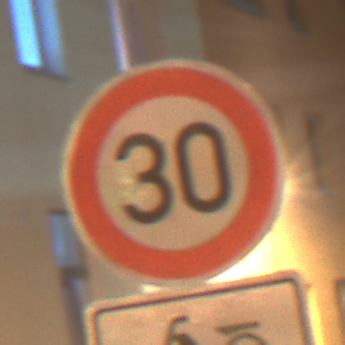
Verkehrszeichen: Geschwindigkeit30
Zusatzzeichen unten: HinweisDurchSinnbild19
Umgebung: Outdoor, Urban
Tageszeit: Night
Wetter: Clear
Licht: Artificial
Jahreszeit: NotSpecified
Kontrast: HighContrast